Question: I'm having trouble with my own AppleScript applications and Accessibility in "Security & Privacy".
I've written an application called "open cubase" that I've granted accessibility rights. I used Apple's advice on how to prevent repeated re-authorization (<URL>. But now even when the application is listed and selected in the Accessibility list, it says that it doesn't have assistive access.

And when I'm using
'''
sudo sqlite3 /Library/Application\ Support/com.apple.TCC/Tcc.db 'SELECT * FROM access WHERE client LIKE "%%"'
'''
to check what's going on, I can see this:
'''
kTCCServiceAccessibility|com.atonus.open-cubase|0|1|0|??
'''
Why is there '??' at the end of that? Is there anyone who would know how to resolve this?
I'm using OSX 10.9.2.
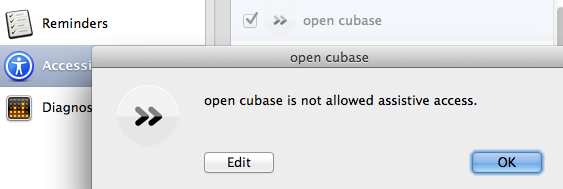
Answer: , based on feedback from the OP:
- 'property''Contents/Resources/Scripts/main.scpt'- <URL>- -
You have two options:
- - 'System Preferences > Security & Privacy > Privacy > Accessibility'- 'property'- - - '~/Desktop.test.scpt''run script file ((path to home folder as text) & "Desktop:test.scpt")'
---
I don't have a specific explanation, but a :
- 'property FNAME : "Input.txt"': AppleScript these automatically (preserves their values between runs), but the feature is implemented awkwardly (the persisted values are written to the '*.scpt' file itself - this is what causes the repeated authorization problem) and flimsily (if you modify your application and save (the '*.scpt' file at the heart of the) application again, previously persistent values are ).- (unless you update your application). You can roll your own persistence, e.g., via AppleScript's support for '.plist' (property-list) files (see the 'System Events' dictionary).- <URL>
---
As for your specific question:
- The '??' is the - unhelpful - representation of the 'csreq' columnn value from the 'TCC.db' database and is ; OSX manages that column behind the scenes; it contains a fingerprint of sorts identifying the application in its specific current form (similar to an MD5 hash, though I have no idea what is actually being used), so as to be able to detect tampering later.- However, :- I'm puzzled by your bundle ID being 'com.atonus.open-cubase': if your app is an AppleScript-based '*.app' bundle, its bundle ID would have the fixed prefix 'com.apple.ScriptEditor.id.', e.g., 'com.apple.ScriptEditor.id.open-cubase'. Did you manually modify the bundle ID via the bundle's 'Info.plist' file, or am I missing something?- When the OS determines tampering/a change in an authorized application:- 'allowed''0'- 'csreq''NULL'- Thus, '... is not allowed assistive access''kTCCServiceAccessibility|com.atonus.open-cubase|0|0|1|' - note the changed Boolean flags and the absence of the '??' at the end.